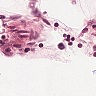
Metastatic tissue present: no